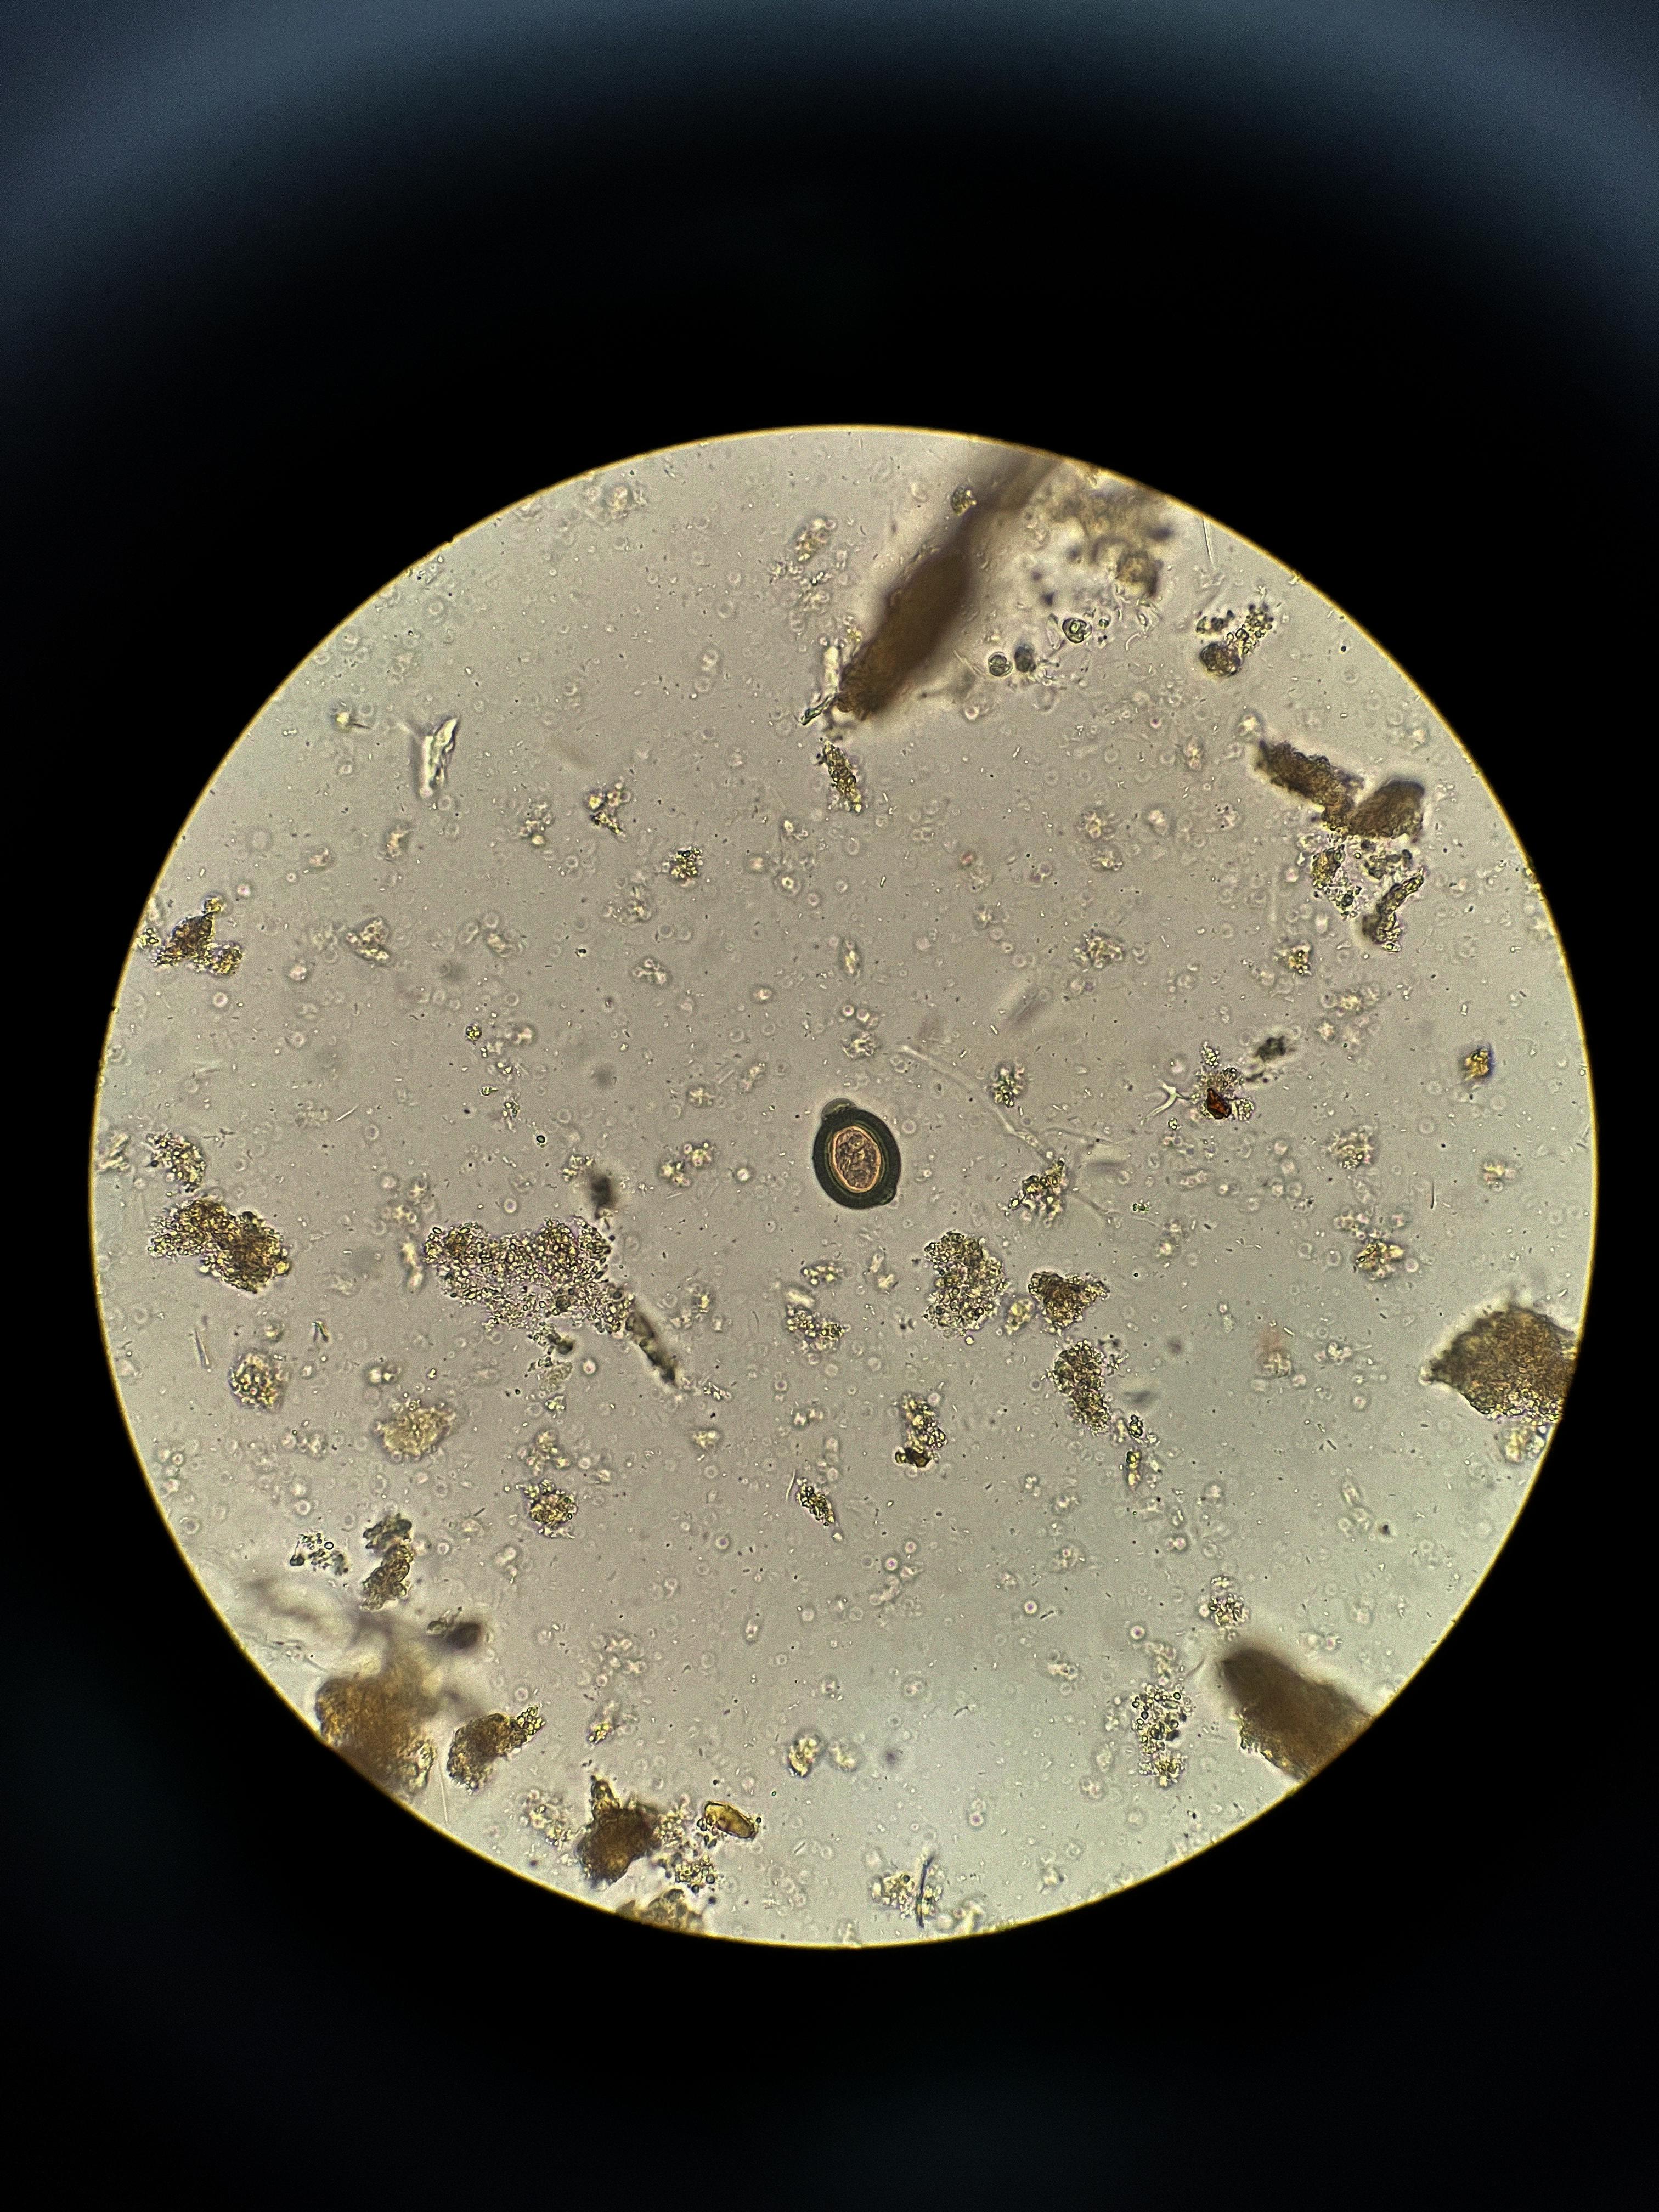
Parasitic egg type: Taenia spp. egg